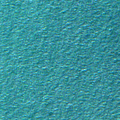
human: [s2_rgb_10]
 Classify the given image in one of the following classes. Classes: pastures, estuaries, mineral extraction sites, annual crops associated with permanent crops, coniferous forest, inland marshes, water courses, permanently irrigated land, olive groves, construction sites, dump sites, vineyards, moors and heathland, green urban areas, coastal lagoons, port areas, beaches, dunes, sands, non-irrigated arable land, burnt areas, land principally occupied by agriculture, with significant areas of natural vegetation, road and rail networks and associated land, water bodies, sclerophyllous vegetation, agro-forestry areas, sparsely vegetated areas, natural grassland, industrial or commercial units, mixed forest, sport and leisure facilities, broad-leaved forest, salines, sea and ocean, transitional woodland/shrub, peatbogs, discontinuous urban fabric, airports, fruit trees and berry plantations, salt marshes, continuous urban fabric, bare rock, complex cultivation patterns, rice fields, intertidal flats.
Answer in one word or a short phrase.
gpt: sea and ocean